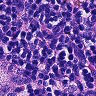
Metastatic tissue present: no